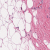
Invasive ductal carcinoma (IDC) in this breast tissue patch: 0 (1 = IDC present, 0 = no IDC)